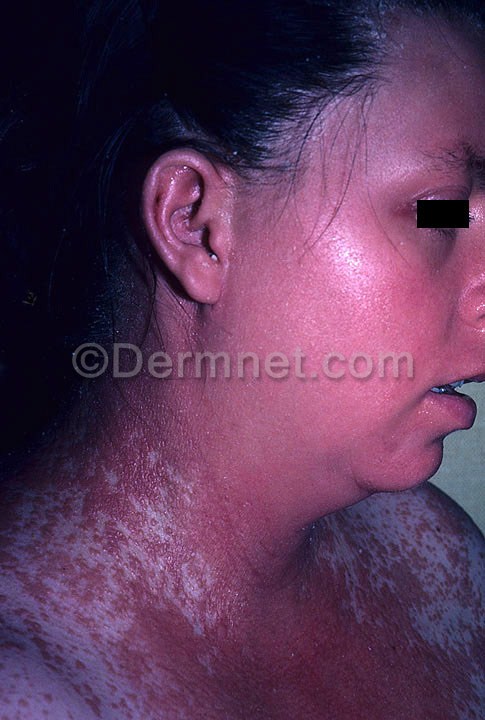
Disease: Psoriasis pictures Lichen Planus and related diseases